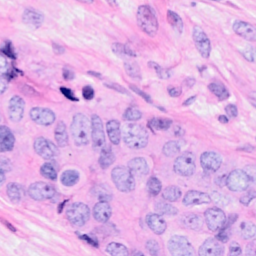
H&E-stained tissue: Breast